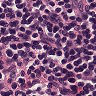
Metastatic tissue present: no